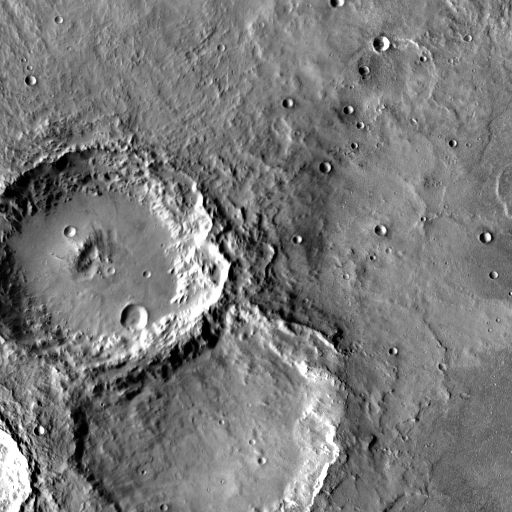
Crater classes present: Background, Other, Buried, Secondary